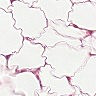
Metastatic tissue present: no